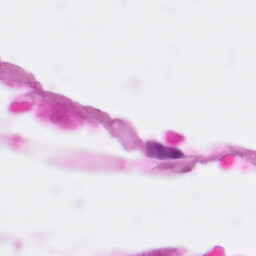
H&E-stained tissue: Pancreatic